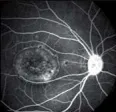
Optical coherence tomography reveals retinal atrophy corresponding to the lesion (C).
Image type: ophthalmic_imaging (ophthalmic_angiography)